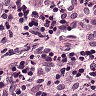
Metastatic tissue present: no